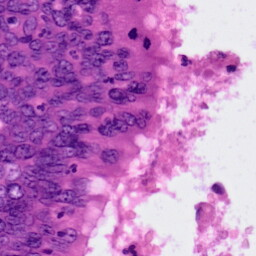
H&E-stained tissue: Colon